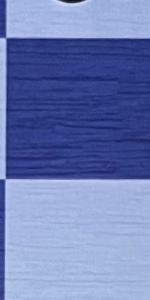
Label: Empty